Sex: M
Age: 56
Scanner: Avanto
Primary tumour origin: Ca Renis
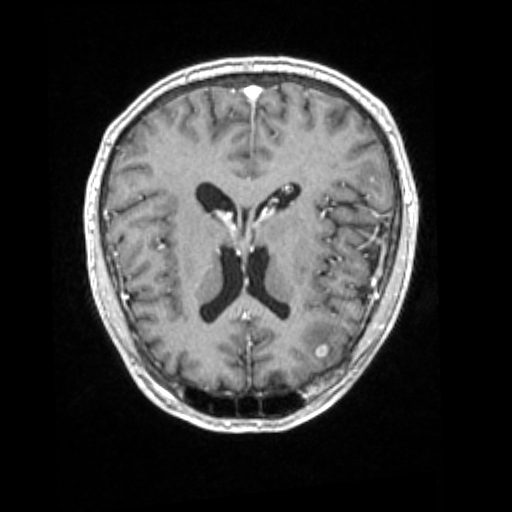
Segmented lesion volume (cc): 0.5678
Number of lesion components: 3